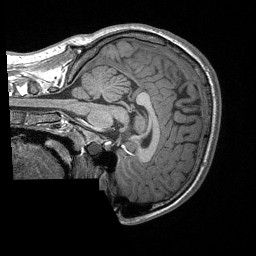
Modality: T1w
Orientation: sagittal
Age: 21
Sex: male
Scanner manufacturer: siemens
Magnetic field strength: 3 T
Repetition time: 1.64 s
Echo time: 0.00234 s